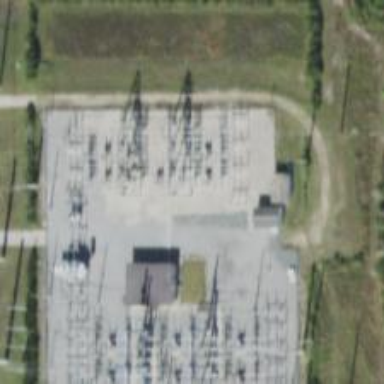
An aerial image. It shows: Switch for power supply.